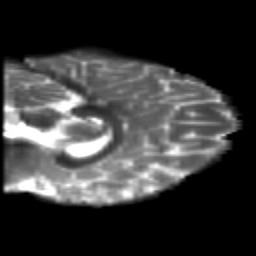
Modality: T2w
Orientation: sagittal
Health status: healthy
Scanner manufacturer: siemens
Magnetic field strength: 3 T
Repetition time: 10 s
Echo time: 0.092 s